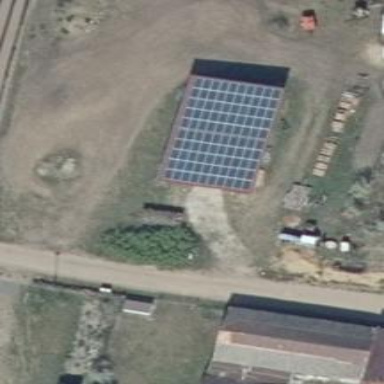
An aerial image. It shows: Building equipped with small solar photovoltaic panel for generating electricity.